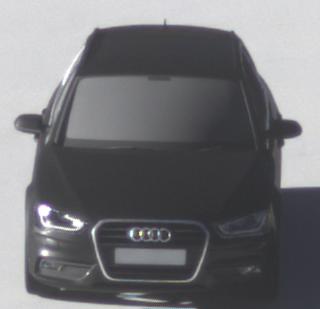
Make: Audi
Model: A4 Avant 1.8 TFSI
Detailed model: A4 (B8) Avant
Model produced from: 2012/02
Model produced until: 2015/04
Doors: 5
Color: black
Road condition: dry road
Daytime: morning or afternoon
Contrast: high contrast